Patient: sex M, age 43
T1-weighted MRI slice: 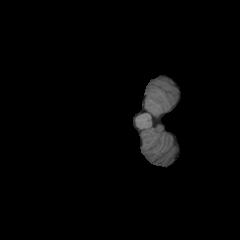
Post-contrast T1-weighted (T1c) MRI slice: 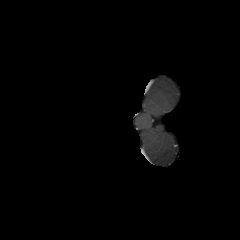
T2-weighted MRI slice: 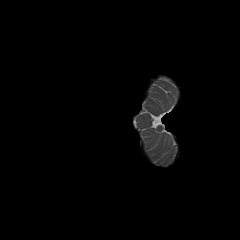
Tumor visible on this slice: no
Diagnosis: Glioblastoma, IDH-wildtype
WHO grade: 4